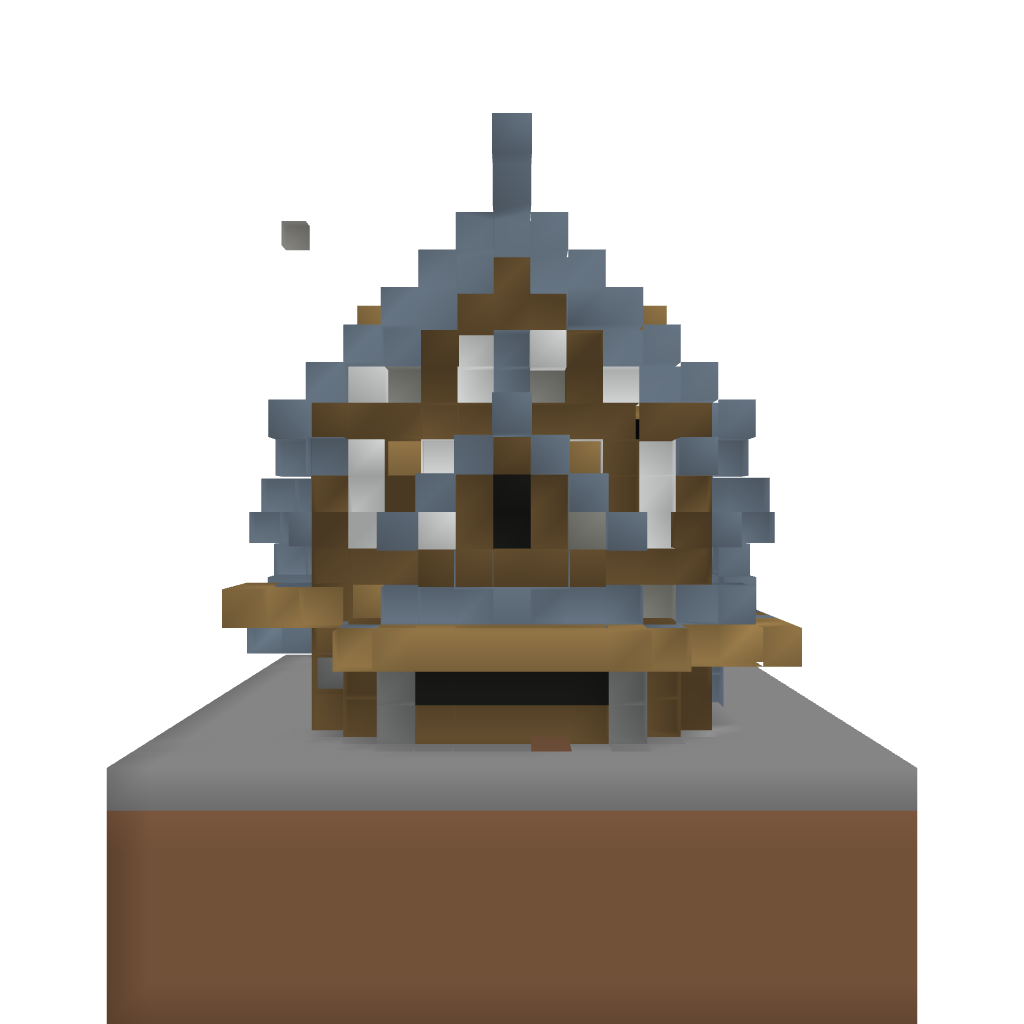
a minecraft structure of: Medieval Store